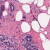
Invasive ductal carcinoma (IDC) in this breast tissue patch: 0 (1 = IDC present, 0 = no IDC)